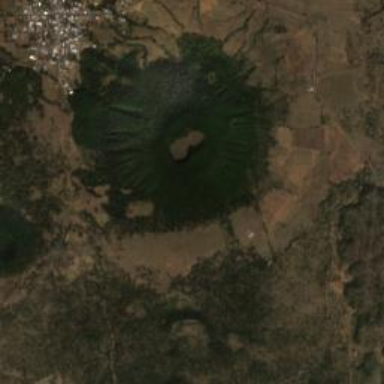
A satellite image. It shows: Majestic volcano in its natural splendor.